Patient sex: M
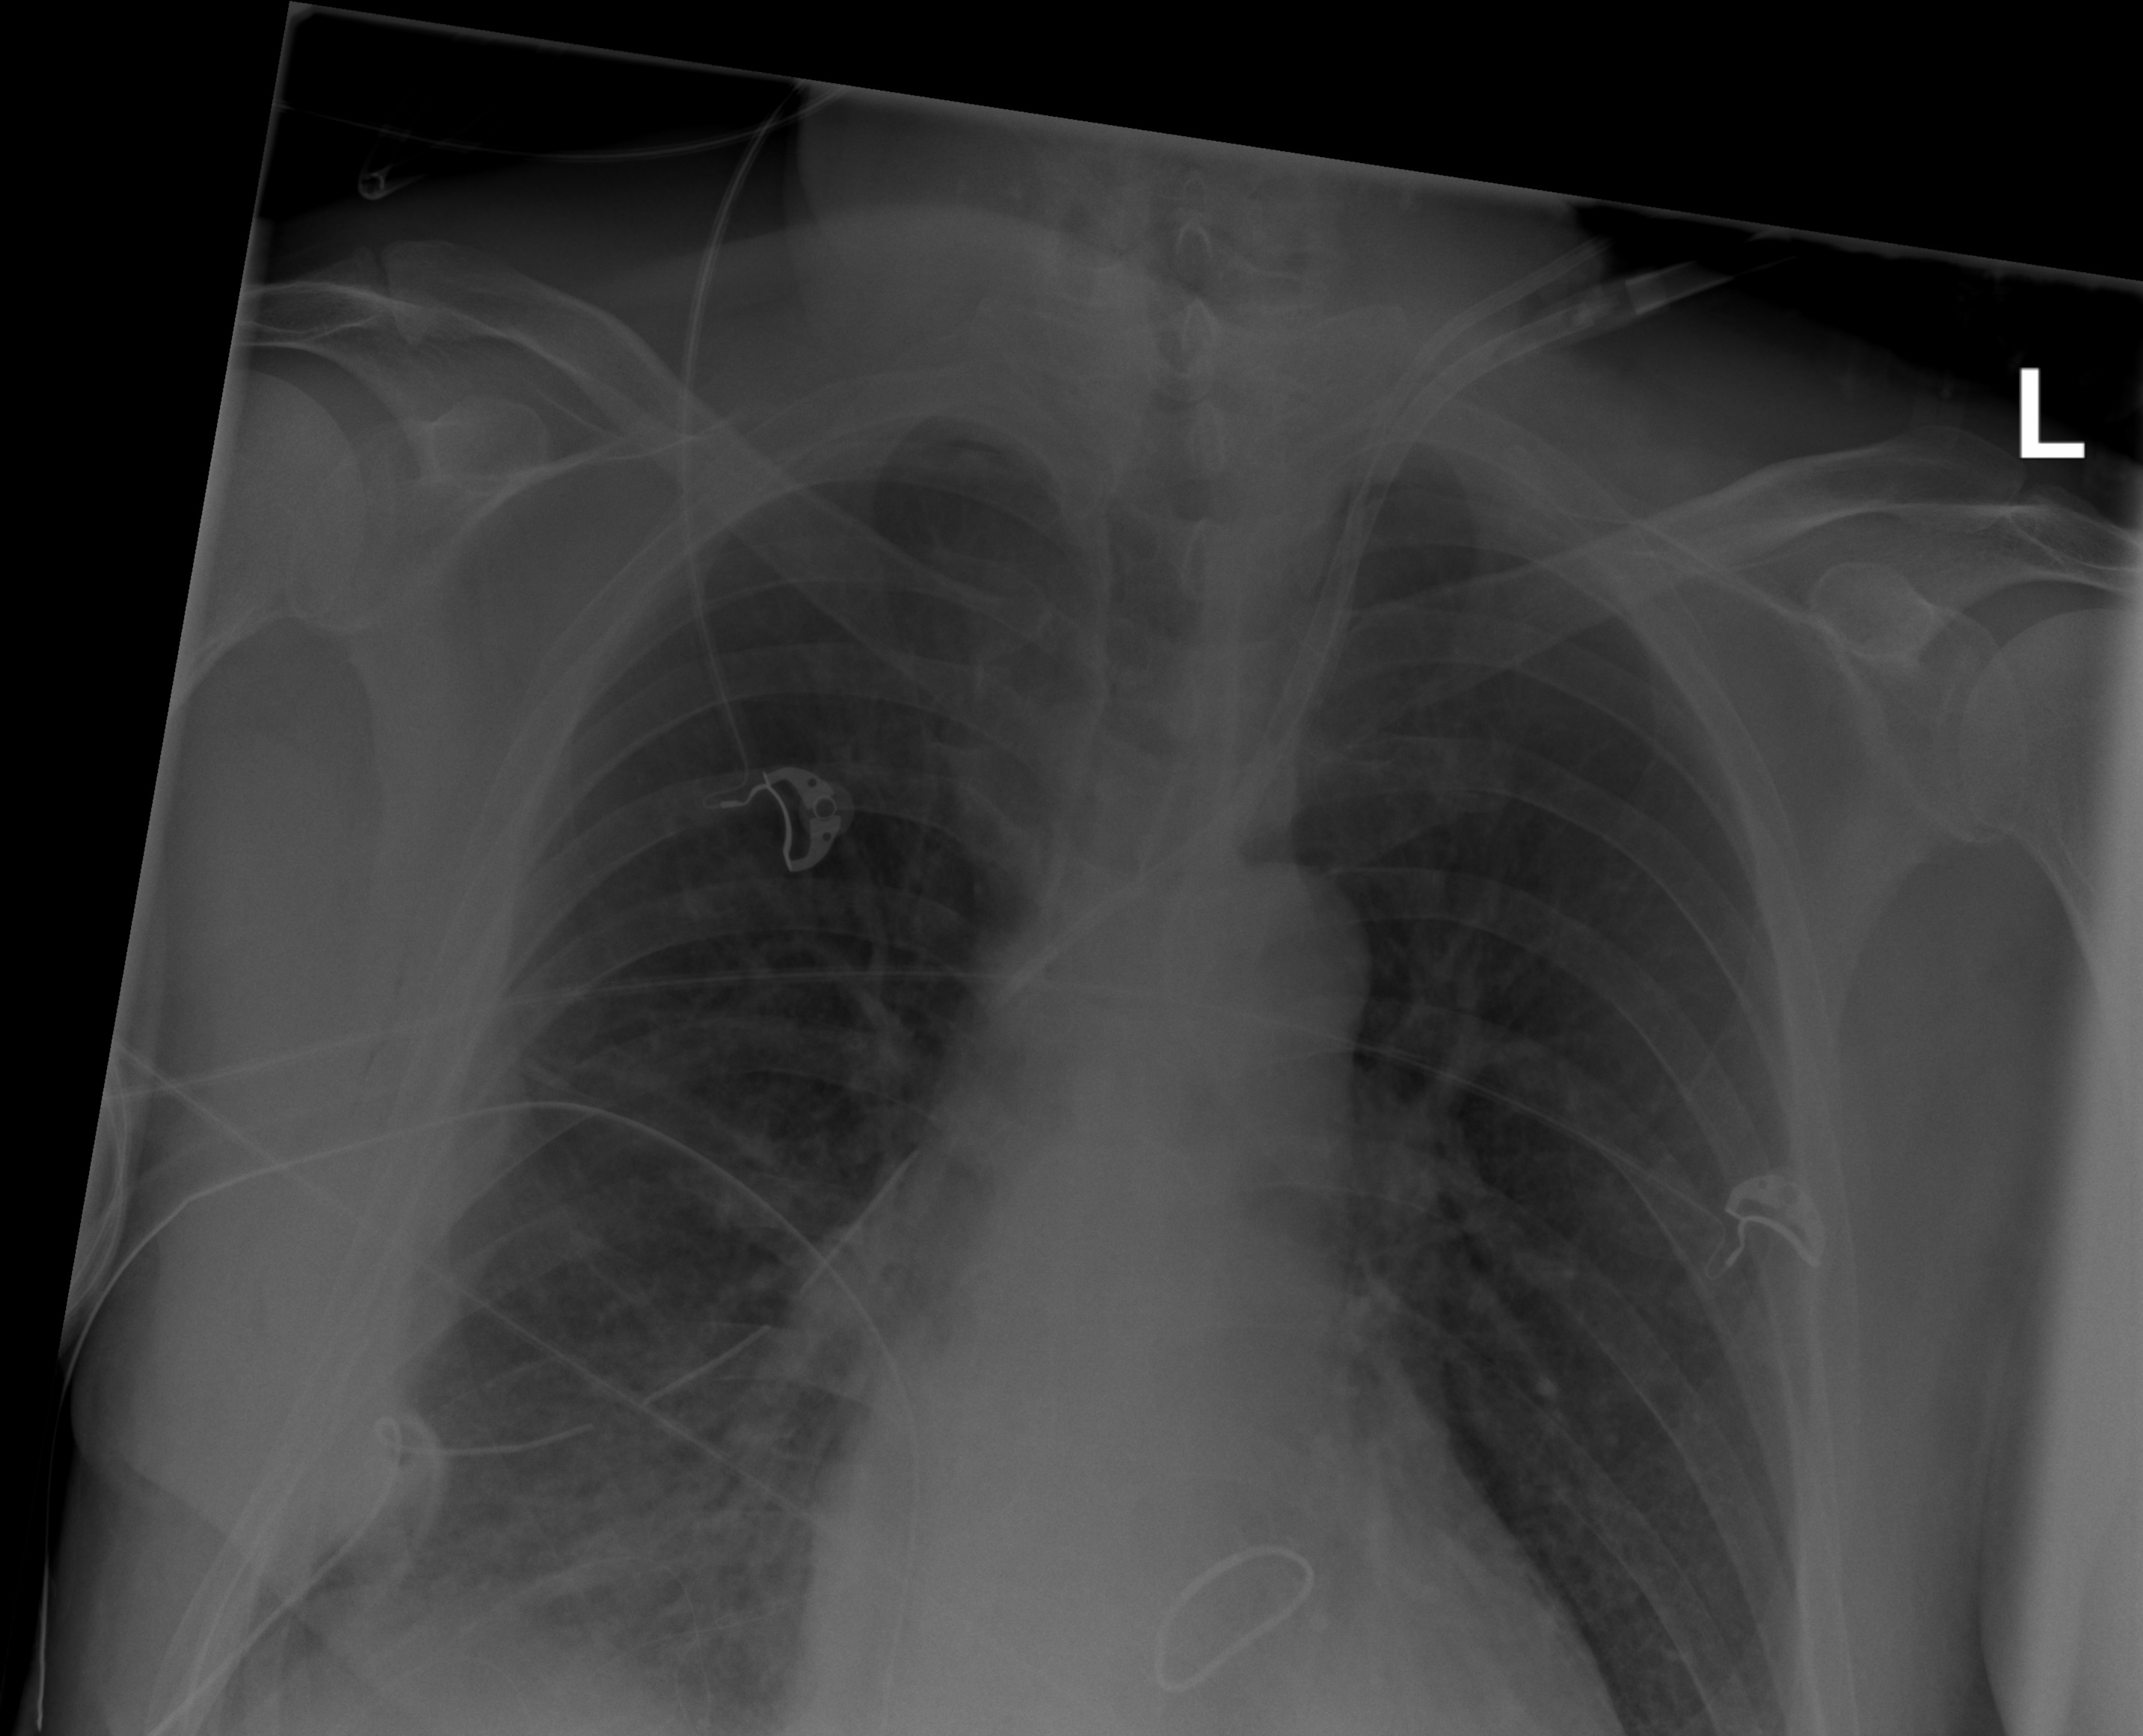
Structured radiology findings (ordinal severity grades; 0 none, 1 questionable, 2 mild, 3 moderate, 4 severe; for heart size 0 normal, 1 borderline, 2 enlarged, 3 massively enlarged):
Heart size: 1
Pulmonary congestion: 0
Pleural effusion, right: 2
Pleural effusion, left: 0
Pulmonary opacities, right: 0
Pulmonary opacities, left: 0
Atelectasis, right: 2
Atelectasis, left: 0